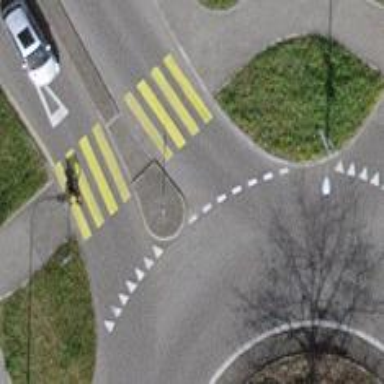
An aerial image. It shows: Uncontrolled road crossing with pedestrian island.